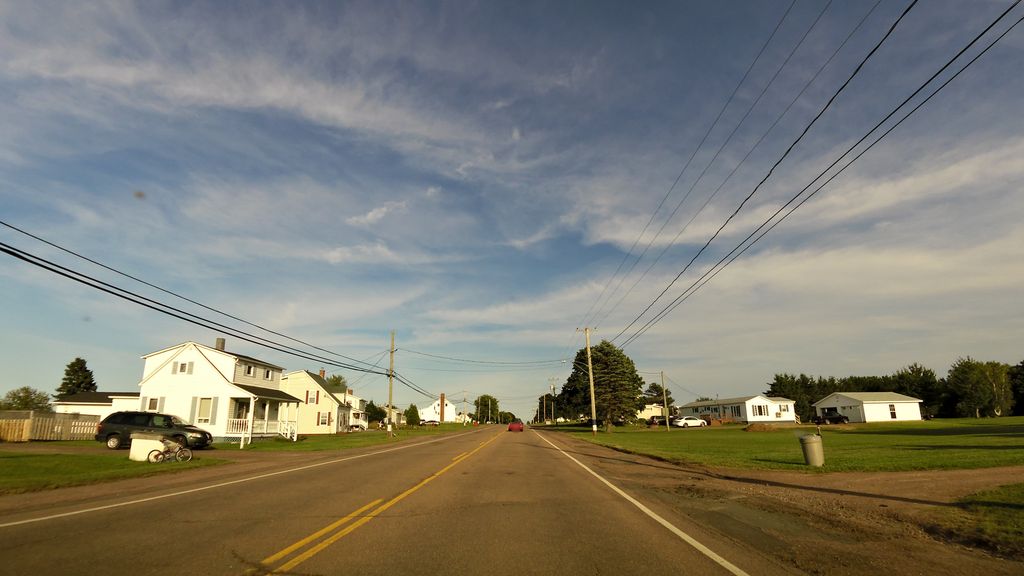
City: charlottetown